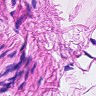
Metastatic tissue present: no